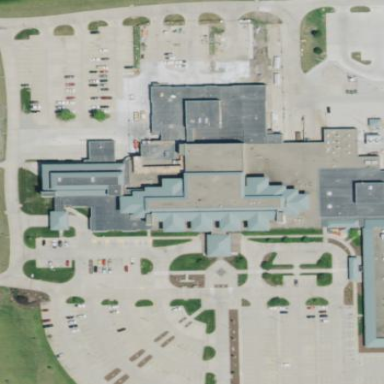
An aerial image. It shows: Hospital.